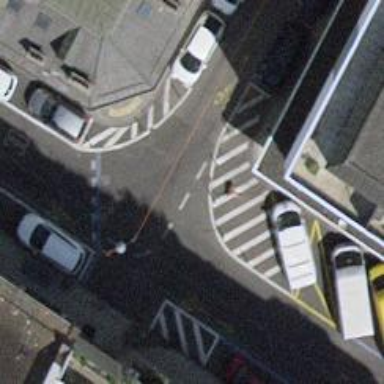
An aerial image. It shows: Unmarked road crossing.